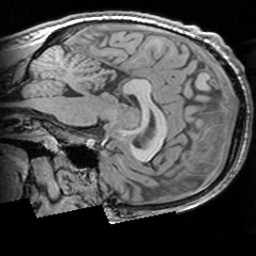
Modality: T1w
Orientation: sagittal
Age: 24
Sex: male
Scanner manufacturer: siemens
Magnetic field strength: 3 T
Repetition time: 1.63 s
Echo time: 0.00311 s